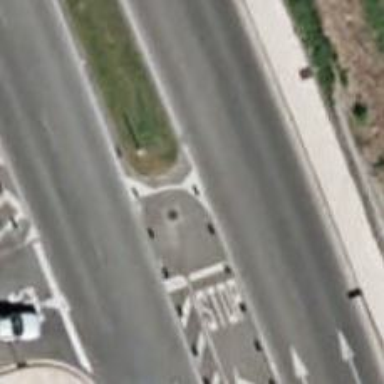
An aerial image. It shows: Bollard barrier.